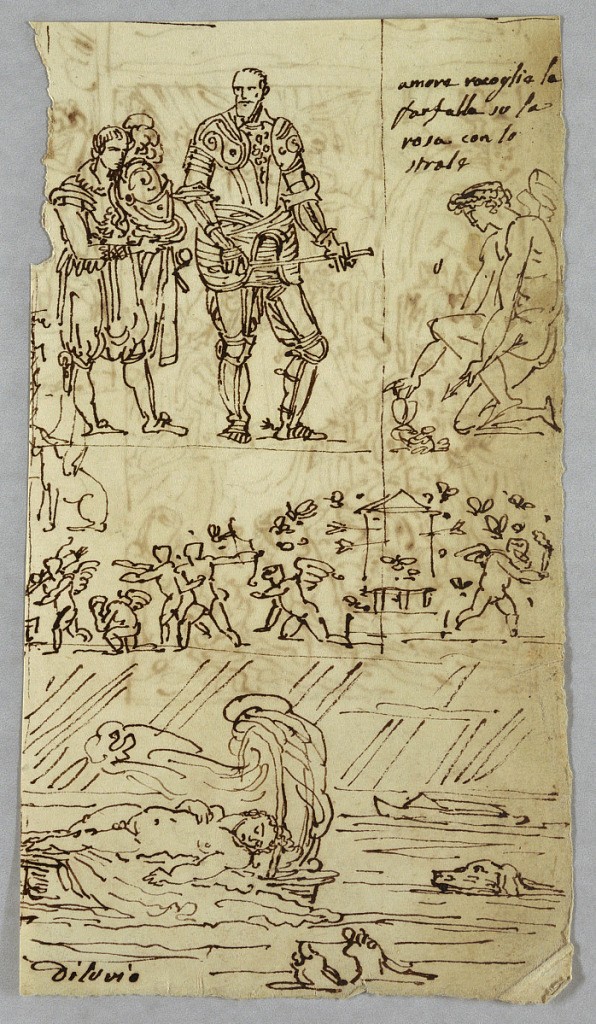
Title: Adoration of the Shepherds; Arcangle St. Michael after Raphael; St. Margarite after Raphael; Aloof de Wignancourt by Caravaggio; Putti; Study of the Flood; Verso: Disposition after Volterra; St. Ceclia after Raphael; Portion of Marriage of Henry IV to...
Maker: Felice Giani, Italian, 1758–1823
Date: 1803–09
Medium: Pen and dark brown ink over traces of graphite on cream laid paper
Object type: Drawing
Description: Adoration of the Shepherds; Arcangle St. Michael after Raphael; St. Margarite after Raphael; Aloof de Wignancourt by Caravaggio; Putti; Study of the Flood; Verso: Disposition after Volterra; St. Ceclia after Raphael; Portion of Marriage of Henry IV to Marie de' Medici after Rubens.